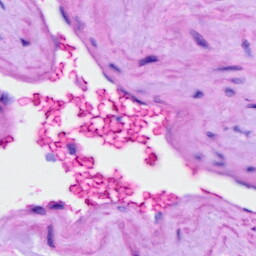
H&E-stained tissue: Ovarian